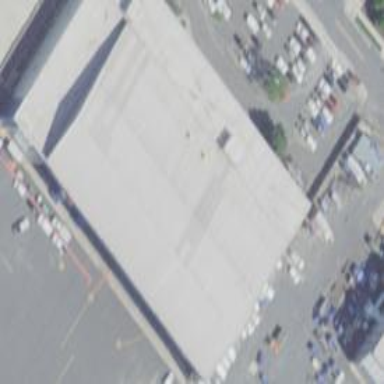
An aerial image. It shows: Building designed as airport hangar.